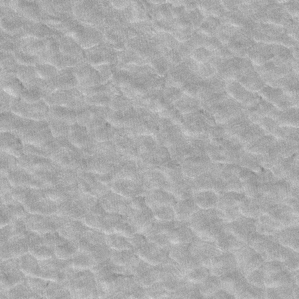
Label: frost